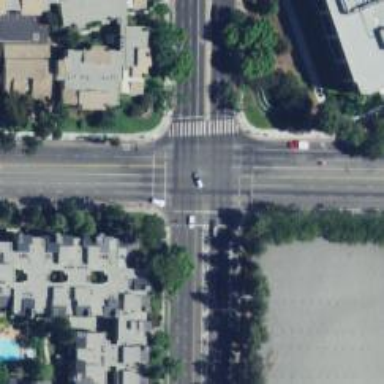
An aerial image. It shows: Primary highway with separate sidewalk.